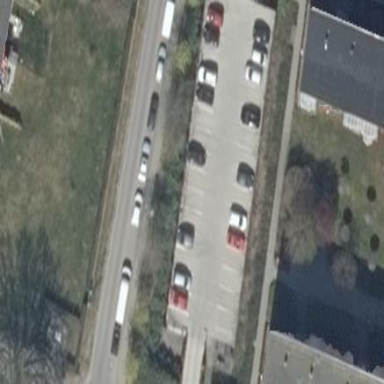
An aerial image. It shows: Multi-storey parking facility.